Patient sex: M
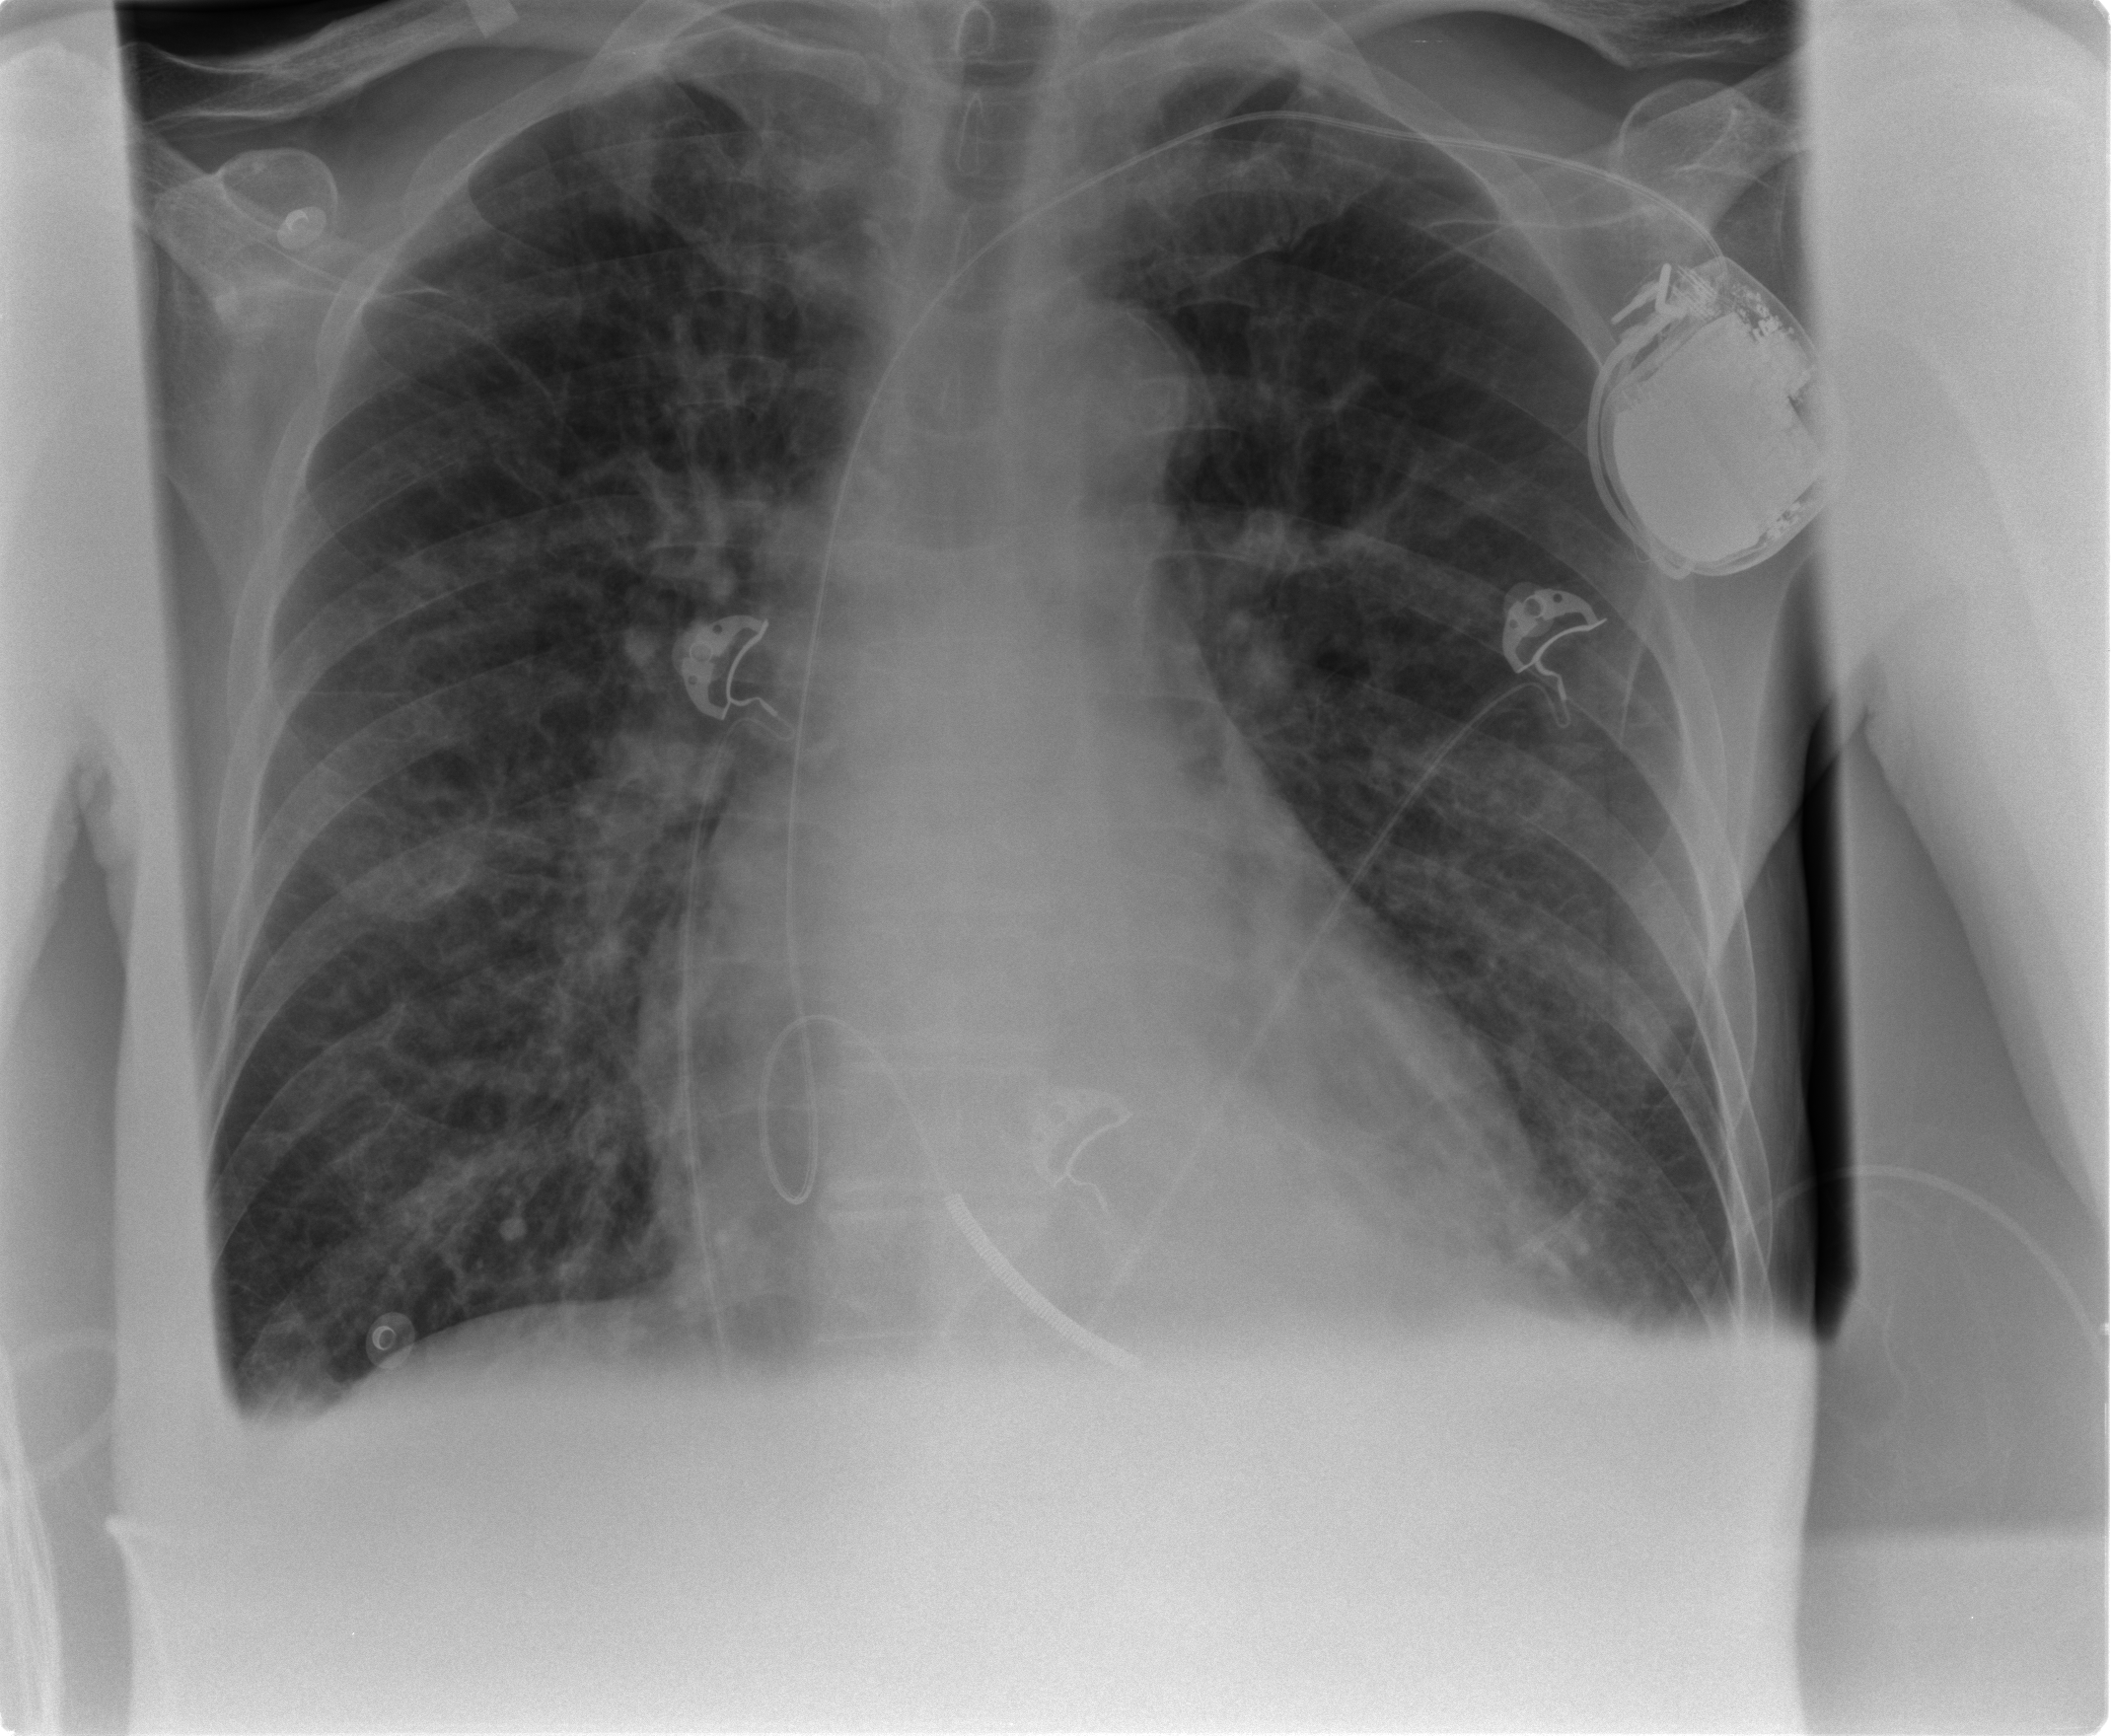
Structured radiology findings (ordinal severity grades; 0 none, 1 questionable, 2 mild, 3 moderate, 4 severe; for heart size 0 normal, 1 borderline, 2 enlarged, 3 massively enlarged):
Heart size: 2
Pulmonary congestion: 2
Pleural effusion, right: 1
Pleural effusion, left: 1
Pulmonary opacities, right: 1
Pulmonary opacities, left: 0
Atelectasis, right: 2
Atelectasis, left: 0